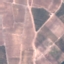
Land use / land cover class: PermanentCrop